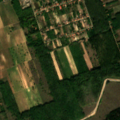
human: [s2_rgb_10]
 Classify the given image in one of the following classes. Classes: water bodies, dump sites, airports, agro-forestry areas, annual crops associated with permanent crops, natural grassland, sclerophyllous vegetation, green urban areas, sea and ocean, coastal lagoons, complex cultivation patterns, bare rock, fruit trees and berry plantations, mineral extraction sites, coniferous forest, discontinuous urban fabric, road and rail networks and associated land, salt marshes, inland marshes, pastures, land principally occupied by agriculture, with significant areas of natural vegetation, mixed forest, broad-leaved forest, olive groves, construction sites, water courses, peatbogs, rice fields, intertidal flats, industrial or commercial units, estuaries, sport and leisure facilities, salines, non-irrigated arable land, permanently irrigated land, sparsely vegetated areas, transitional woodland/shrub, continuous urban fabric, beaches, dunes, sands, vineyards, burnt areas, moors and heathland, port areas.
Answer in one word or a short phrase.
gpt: discontinuous urban fabric, non-irrigated arable land, vineyards, pastures, land principally occupied by agriculture, with significant areas of natural vegetation, broad-leaved forest, mixed forest, transitional woodland/shrub